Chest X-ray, AP view. Patient: 43 years old, sex F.
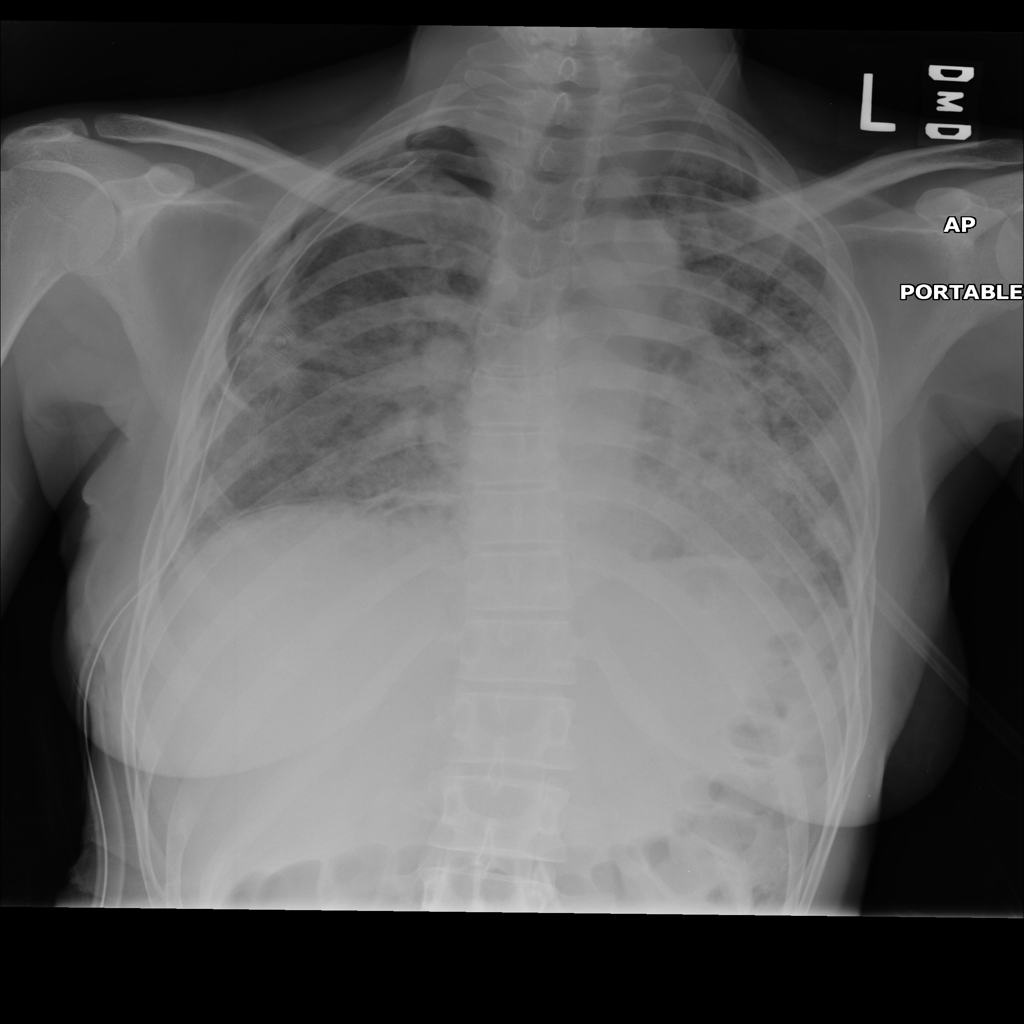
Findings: Infiltration, Pneumothorax